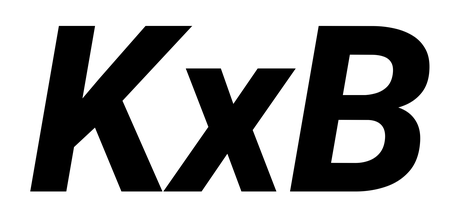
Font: Roboto-Italic_ExtraBold_Italic